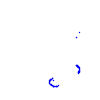
Particle: kaon